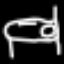
Label: bed